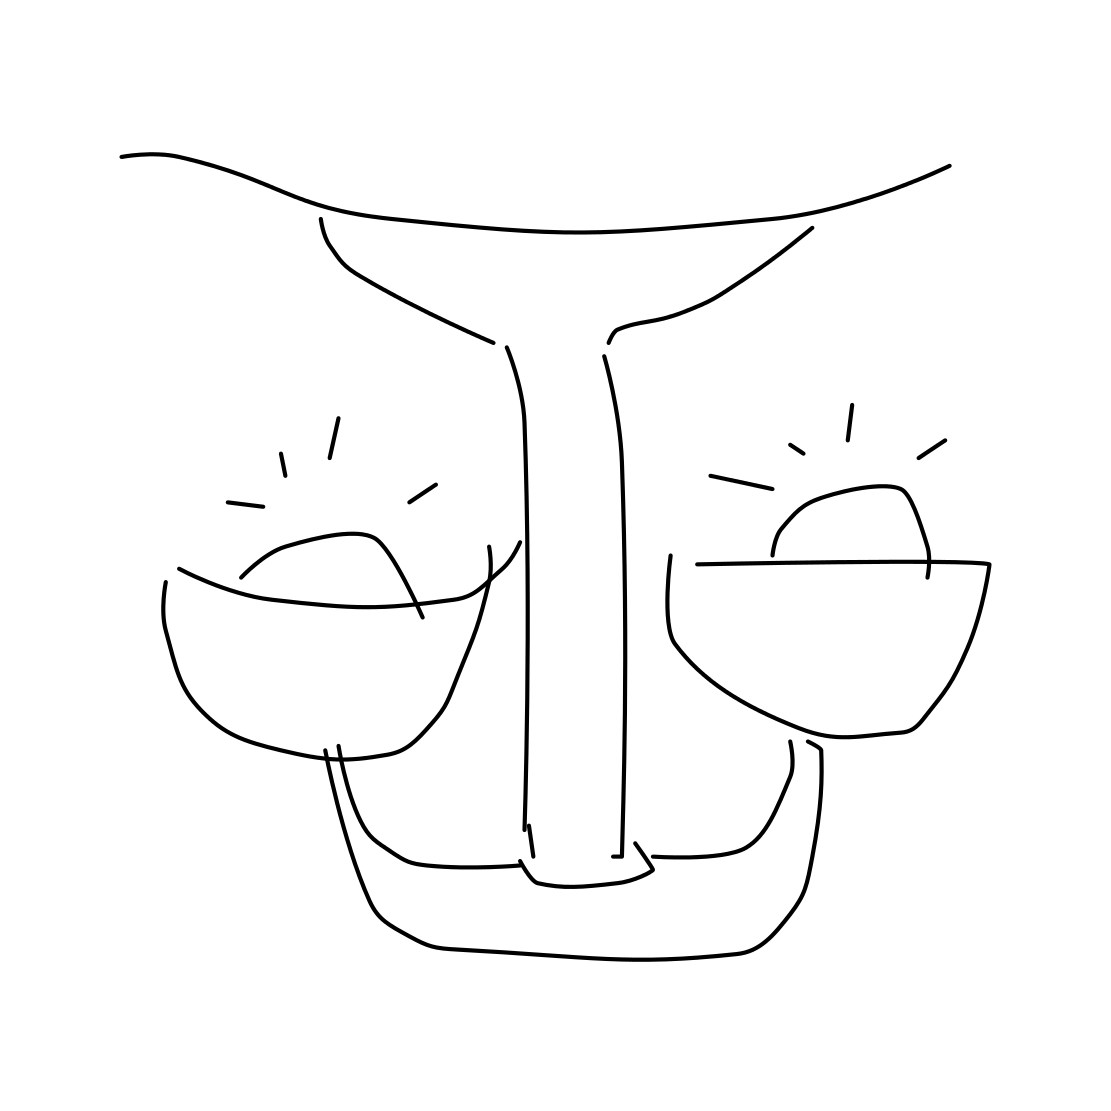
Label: chandelier